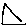
Label: triangle